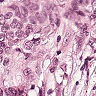
Metastatic tissue present: yes